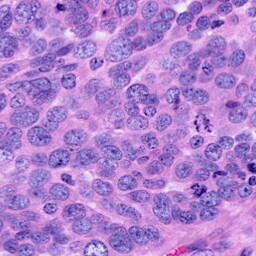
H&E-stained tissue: Ovarian